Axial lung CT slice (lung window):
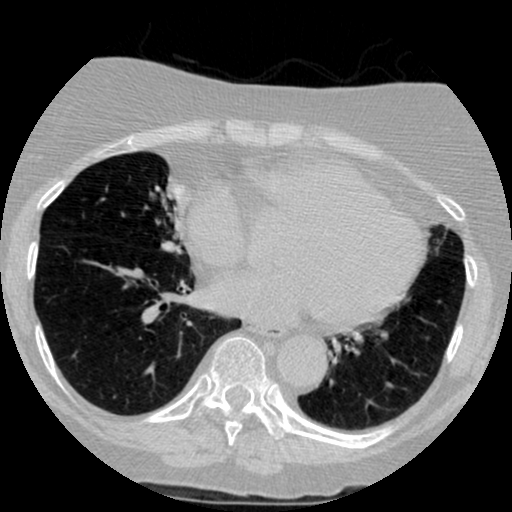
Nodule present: yes
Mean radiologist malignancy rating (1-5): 2